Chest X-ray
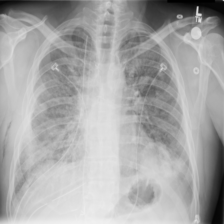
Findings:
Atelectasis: negative
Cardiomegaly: negative
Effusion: negative
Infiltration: positive
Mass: positive
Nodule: positive
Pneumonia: negative
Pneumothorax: negative
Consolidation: negative
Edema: negative
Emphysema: negative
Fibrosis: negative
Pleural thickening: negative
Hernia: negative